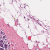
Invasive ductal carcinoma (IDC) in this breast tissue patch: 0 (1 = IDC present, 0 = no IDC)